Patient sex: F
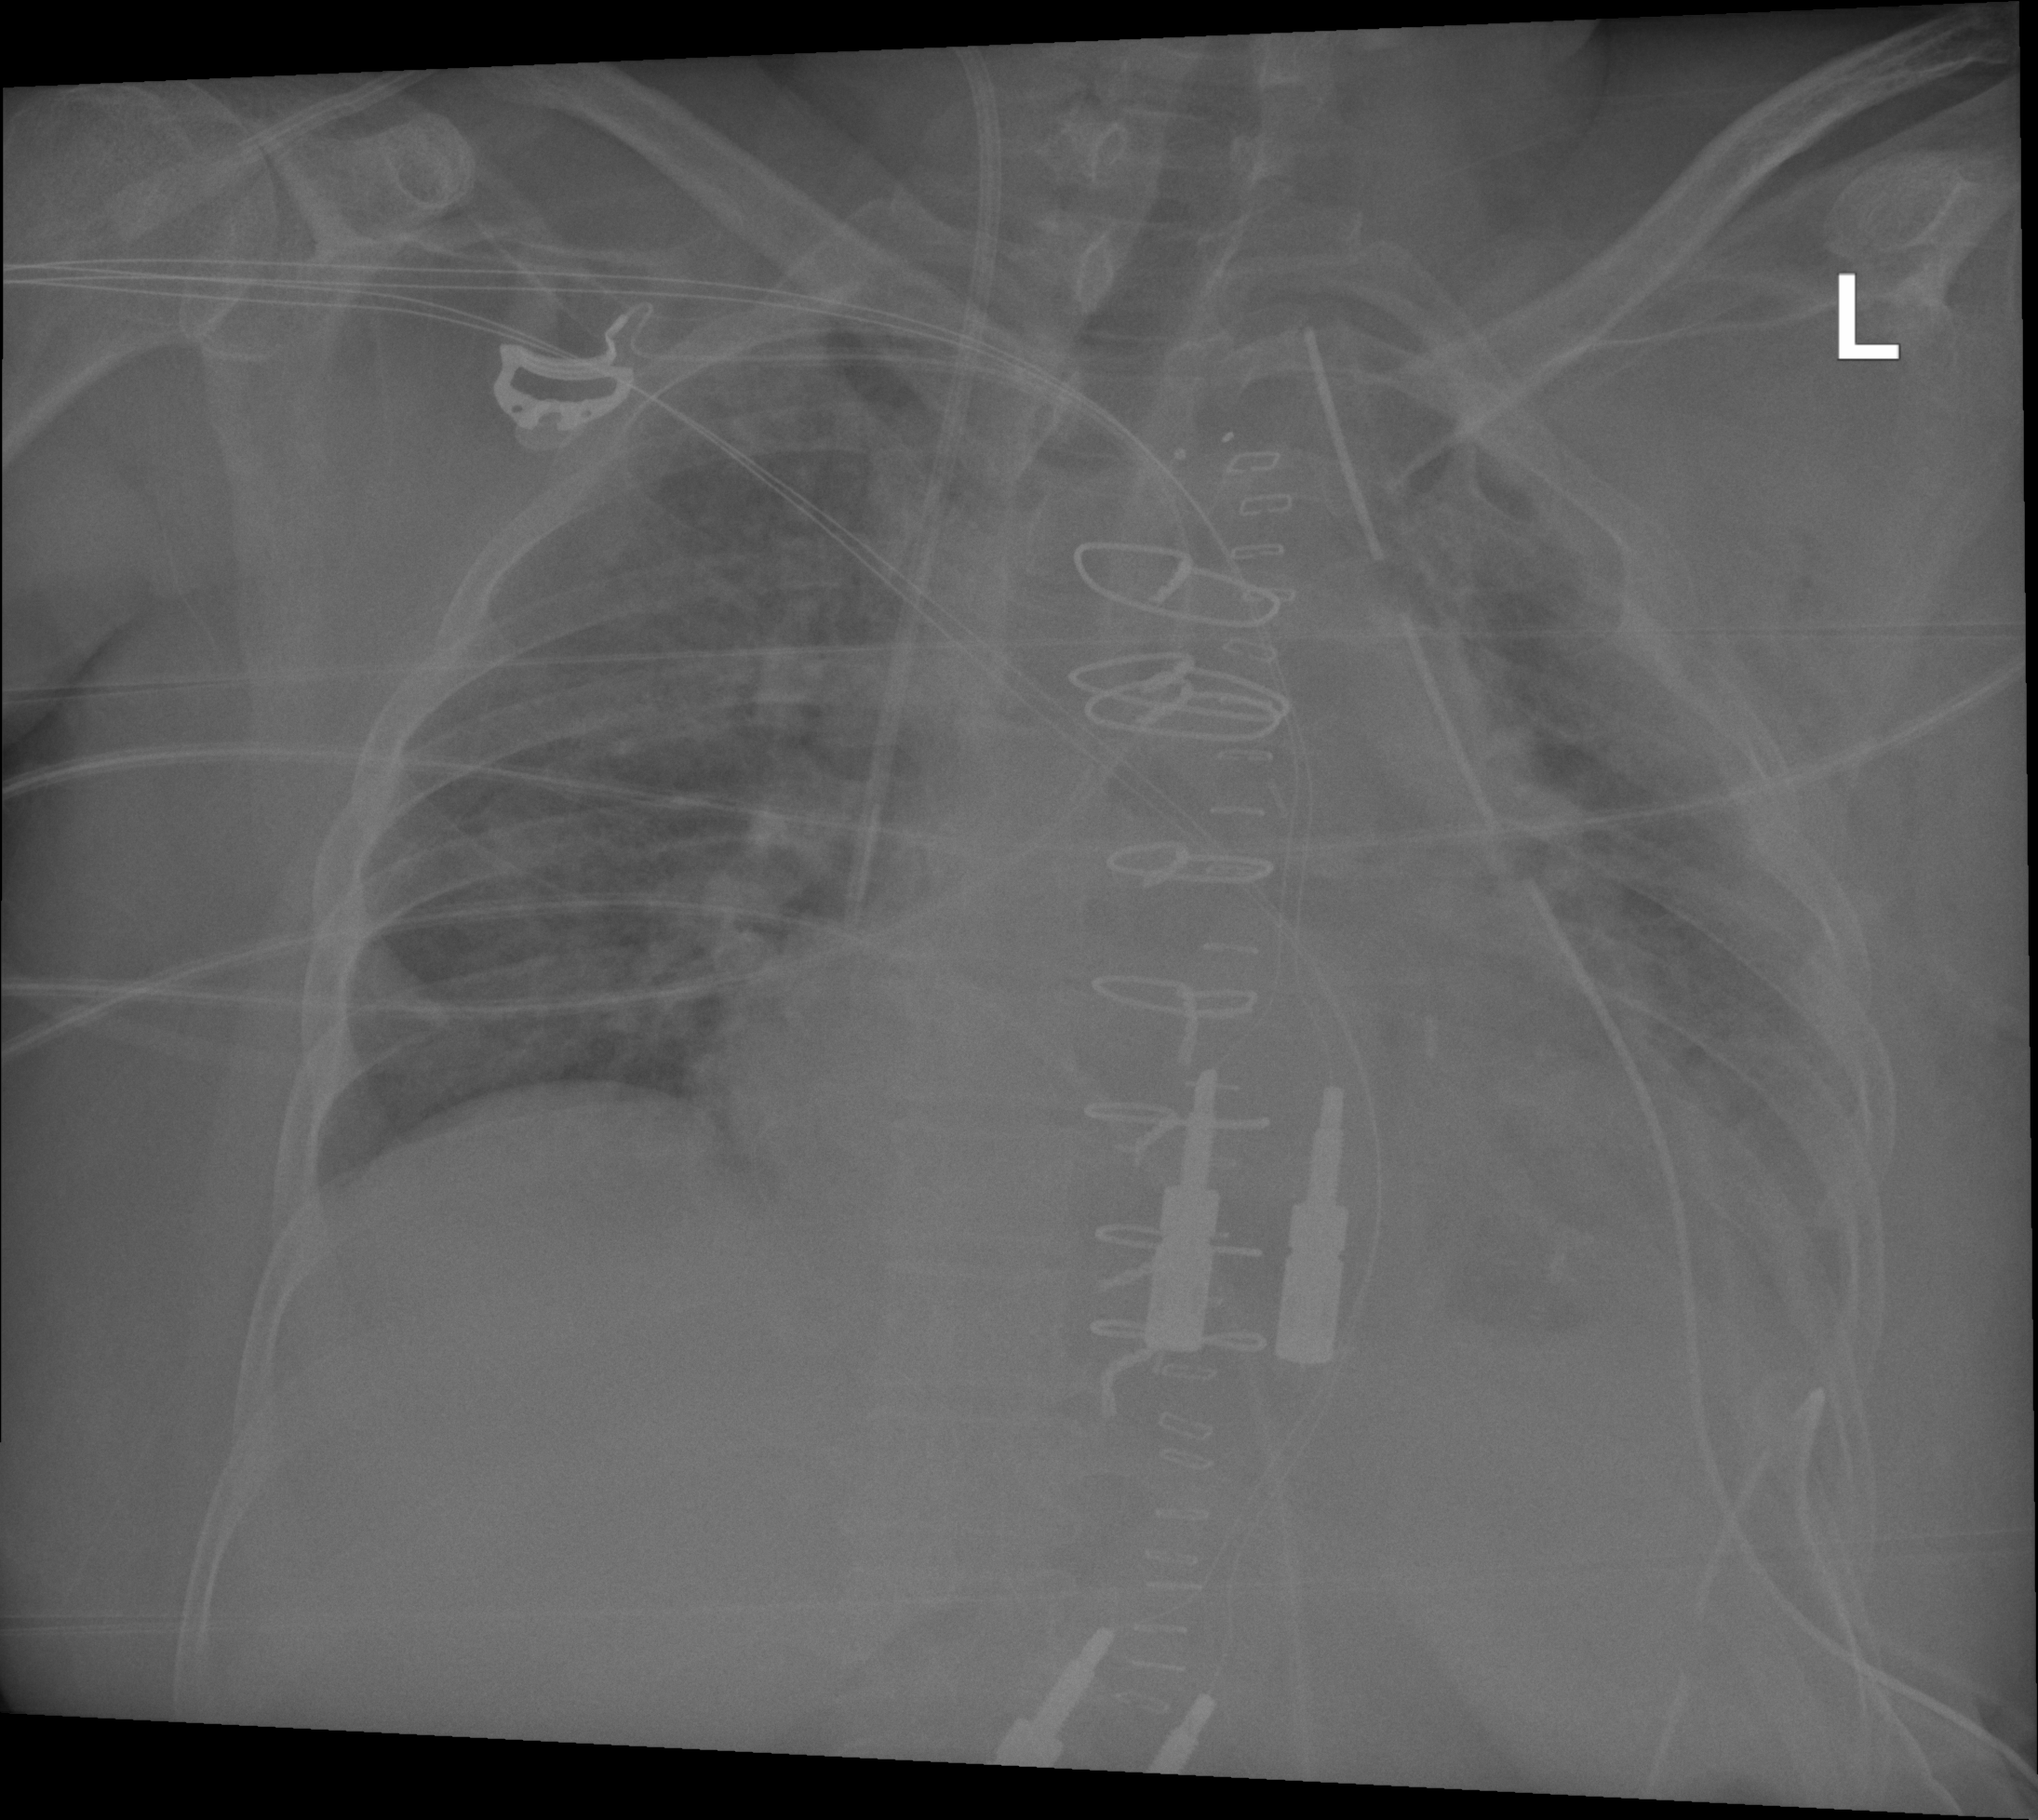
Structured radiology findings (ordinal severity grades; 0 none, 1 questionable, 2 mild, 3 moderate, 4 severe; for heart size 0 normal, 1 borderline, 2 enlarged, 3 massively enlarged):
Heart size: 2
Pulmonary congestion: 2
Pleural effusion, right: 0
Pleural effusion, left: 2
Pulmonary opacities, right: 1
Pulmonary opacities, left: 1
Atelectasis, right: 2
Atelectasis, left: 2